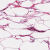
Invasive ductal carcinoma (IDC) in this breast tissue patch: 0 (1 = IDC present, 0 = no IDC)